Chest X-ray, AP view. Patient: 24 years old, sex F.
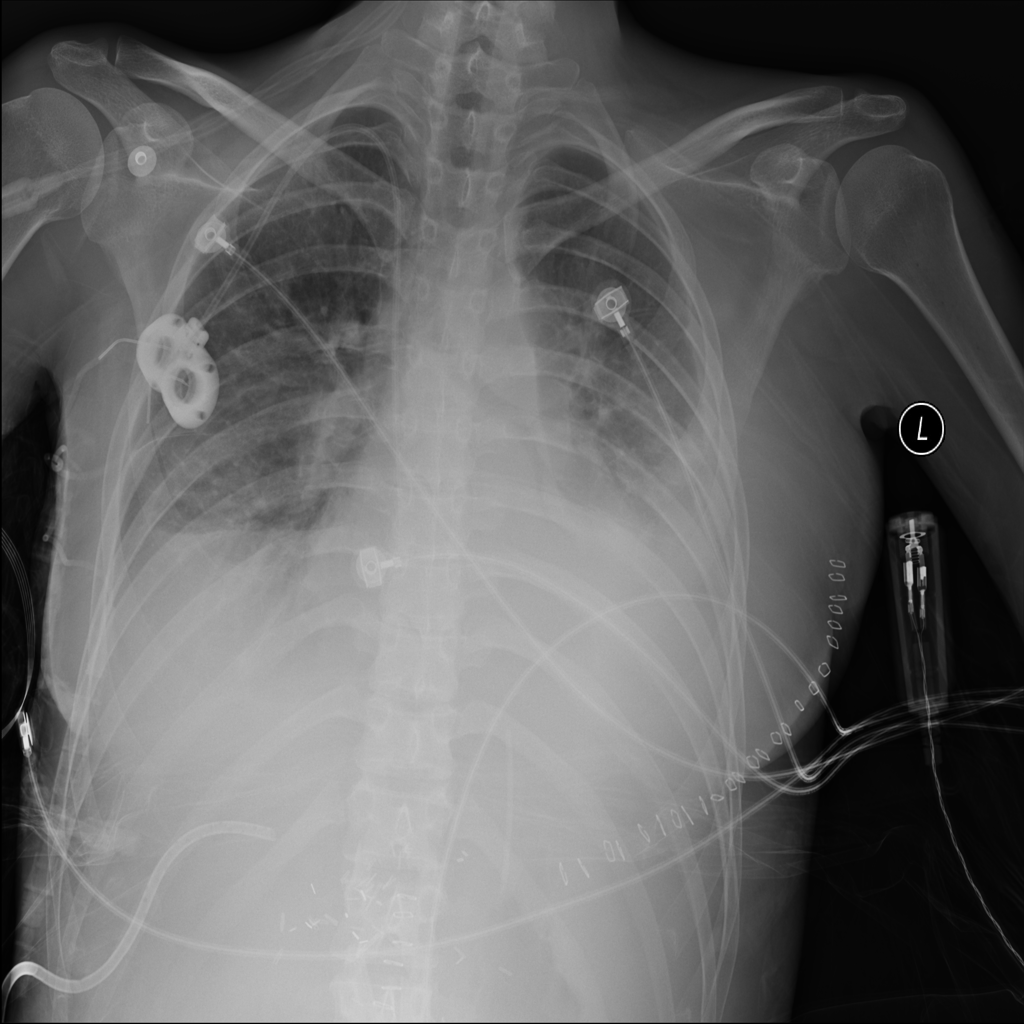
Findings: Effusion, Infiltration